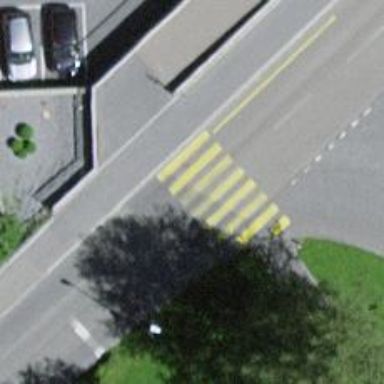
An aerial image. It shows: Uncontrolled crossing on the road.